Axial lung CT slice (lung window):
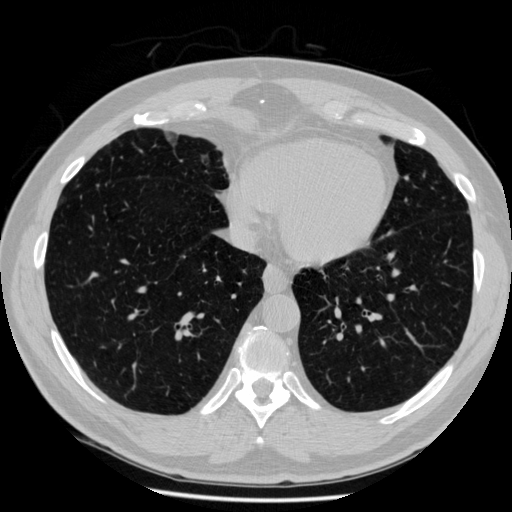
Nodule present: no